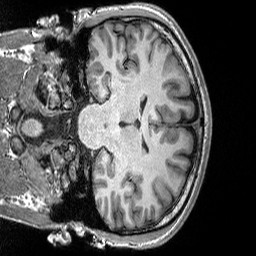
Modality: T1w
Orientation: coronal
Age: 29
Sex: male
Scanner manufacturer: siemens
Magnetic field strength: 3 T
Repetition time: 2.3 s
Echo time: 0.00306 s